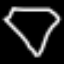
Label: diamond